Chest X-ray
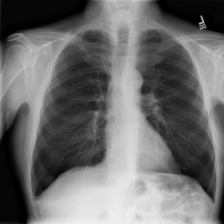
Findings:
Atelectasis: negative
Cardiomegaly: negative
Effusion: negative
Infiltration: negative
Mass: negative
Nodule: negative
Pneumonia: negative
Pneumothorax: negative
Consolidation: negative
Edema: negative
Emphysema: negative
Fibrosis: negative
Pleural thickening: negative
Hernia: negative